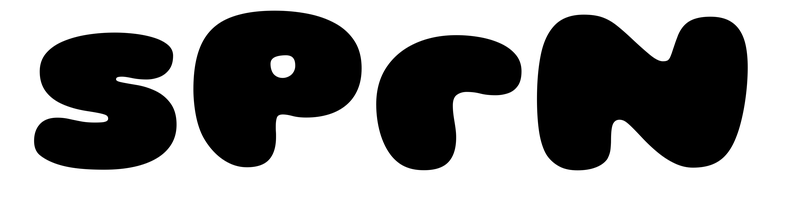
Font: Gluten_Black